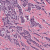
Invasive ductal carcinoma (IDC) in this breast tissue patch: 1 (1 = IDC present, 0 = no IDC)